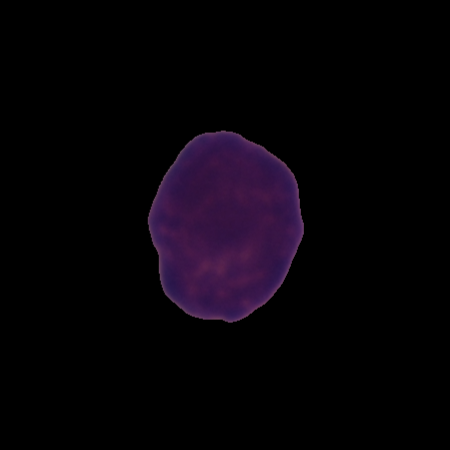
Label: healthy